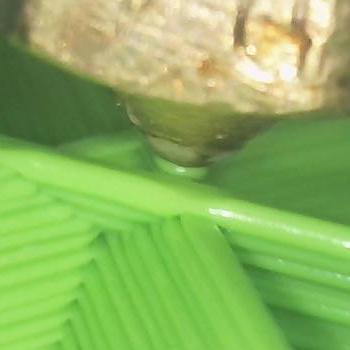
Flow rate: 283%